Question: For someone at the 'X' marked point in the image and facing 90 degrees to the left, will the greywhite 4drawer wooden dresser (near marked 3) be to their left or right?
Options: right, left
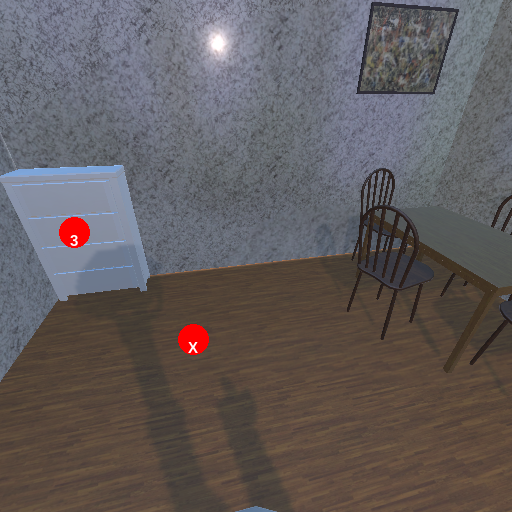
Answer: right